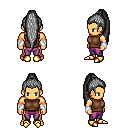
a pixel art fantasy rpg character, male body template, human, tanned skin, brown sleeveless shirt, magenta pants, gray extra-long topknot hairstyle, white cloth bracers, gold boots, four views (front, back, left, right), 2x2 character sprite sheet, small pixel art, hard edges, no anti-aliasing